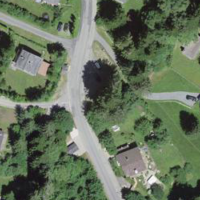
EUNIS habitat code: 55
Species observed at this site:
Petasites albus